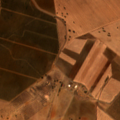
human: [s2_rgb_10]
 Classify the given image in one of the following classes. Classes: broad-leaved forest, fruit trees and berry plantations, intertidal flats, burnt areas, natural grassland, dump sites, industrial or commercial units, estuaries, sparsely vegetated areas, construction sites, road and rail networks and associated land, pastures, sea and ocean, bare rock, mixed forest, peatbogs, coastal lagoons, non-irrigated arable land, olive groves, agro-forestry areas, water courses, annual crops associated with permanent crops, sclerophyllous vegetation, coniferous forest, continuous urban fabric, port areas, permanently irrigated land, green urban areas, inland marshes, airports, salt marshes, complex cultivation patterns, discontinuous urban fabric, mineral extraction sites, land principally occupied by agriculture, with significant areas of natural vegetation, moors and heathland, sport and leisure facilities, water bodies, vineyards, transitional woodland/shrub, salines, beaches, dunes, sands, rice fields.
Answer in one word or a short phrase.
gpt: non-irrigated arable land, permanently irrigated land, olive groves, annual crops associated with permanent crops, transitional woodland/shrub